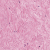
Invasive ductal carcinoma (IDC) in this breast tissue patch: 0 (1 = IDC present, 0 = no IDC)